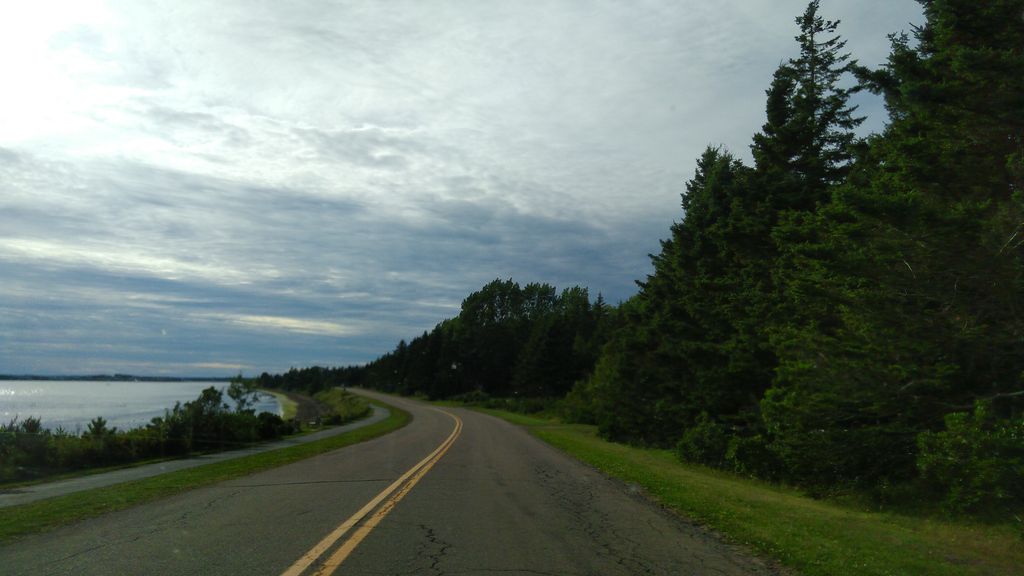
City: charlottetown